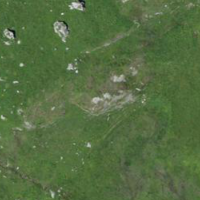
EUNIS habitat code: 26
Species observed at this site:
Empetrum nigrum